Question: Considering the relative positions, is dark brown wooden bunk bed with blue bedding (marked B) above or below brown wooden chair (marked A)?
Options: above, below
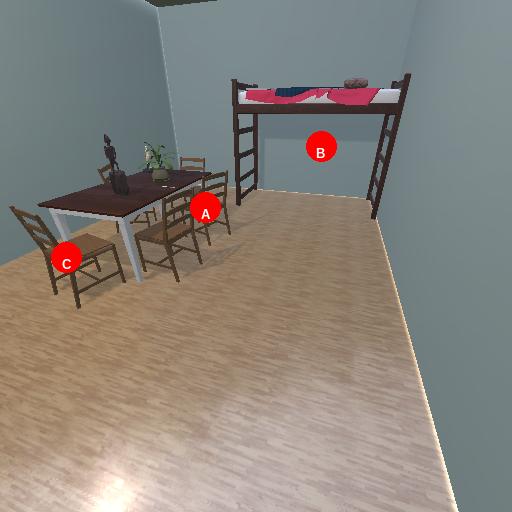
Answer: above